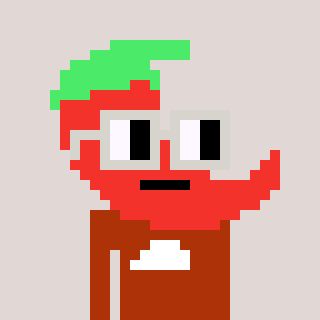
a pixel art character with square light gray glasses, a chilli-shaped head and a hotbrown-colored body on a warm background